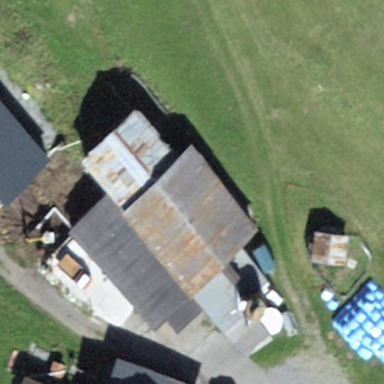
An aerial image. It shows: Building with tile roof.